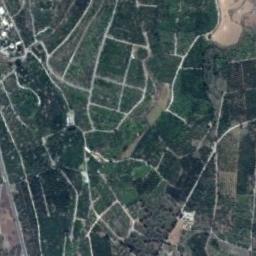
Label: rectangular_farmland